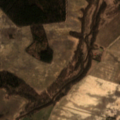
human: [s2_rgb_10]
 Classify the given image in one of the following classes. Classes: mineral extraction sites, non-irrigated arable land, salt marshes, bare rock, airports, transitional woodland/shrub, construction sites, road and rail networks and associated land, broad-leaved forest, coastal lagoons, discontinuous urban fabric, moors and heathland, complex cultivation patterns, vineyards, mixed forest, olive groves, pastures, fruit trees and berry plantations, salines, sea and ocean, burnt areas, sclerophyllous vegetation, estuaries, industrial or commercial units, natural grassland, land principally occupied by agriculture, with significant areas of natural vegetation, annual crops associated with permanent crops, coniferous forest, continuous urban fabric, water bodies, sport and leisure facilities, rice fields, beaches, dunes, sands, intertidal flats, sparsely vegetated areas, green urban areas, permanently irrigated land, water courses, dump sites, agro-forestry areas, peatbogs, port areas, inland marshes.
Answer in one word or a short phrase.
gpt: non-irrigated arable land, complex cultivation patterns, land principally occupied by agriculture, with significant areas of natural vegetation, broad-leaved forest, mixed forest